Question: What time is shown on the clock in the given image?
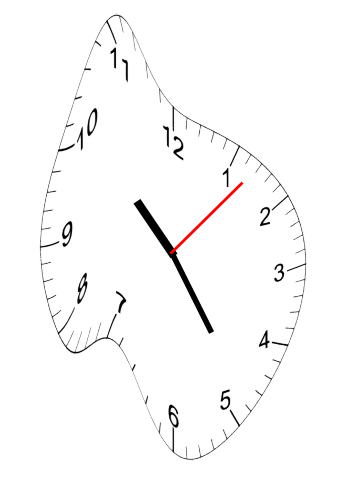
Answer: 10:24:07